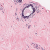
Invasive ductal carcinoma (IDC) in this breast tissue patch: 0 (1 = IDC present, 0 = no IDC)